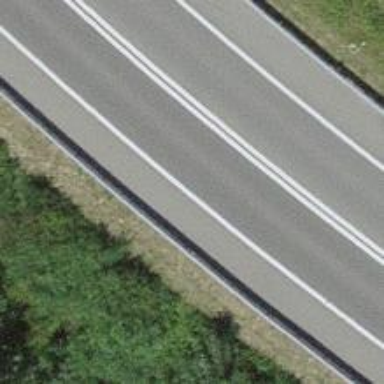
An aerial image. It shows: Asphalt motorway link.